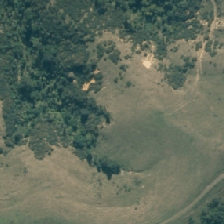
Land cover: manuka_kanuka